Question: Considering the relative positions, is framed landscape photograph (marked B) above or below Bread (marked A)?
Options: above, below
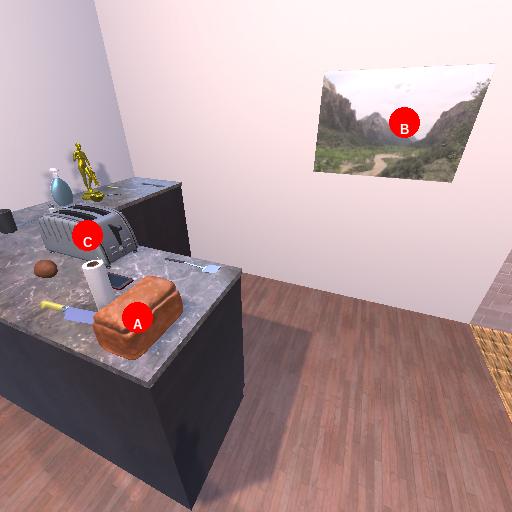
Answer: above